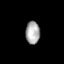
Tissue: prostate
Cell type: T cells
Senescence score: 0.7752
Nuclear area (px): 316
Mean DAPI intensity: 168.801